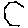
Label: hexagon